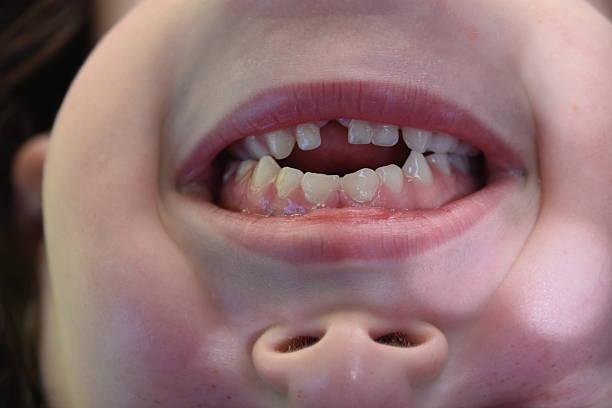
Condition: hypodontia